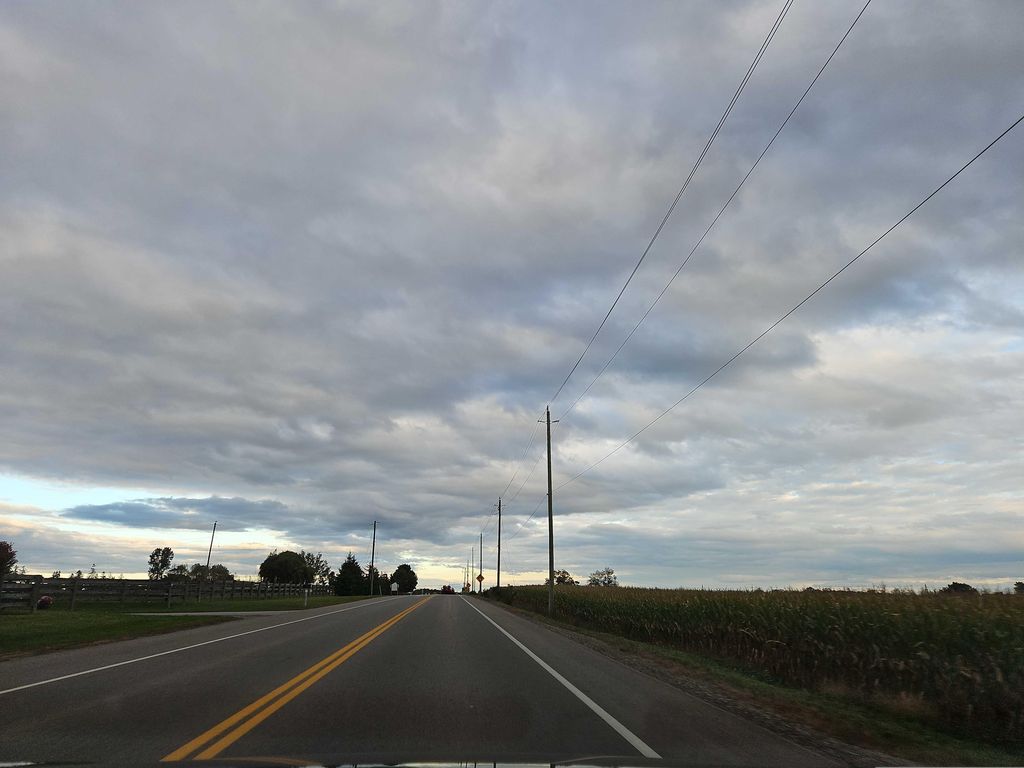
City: kitchener-waterloo